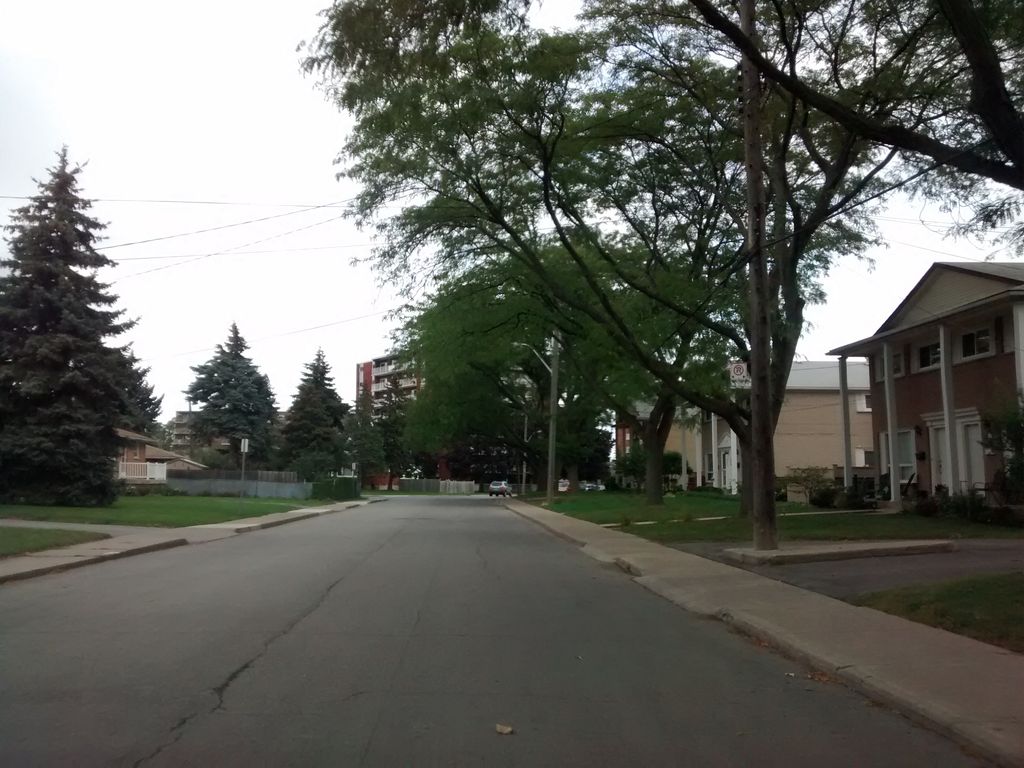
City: hamilton